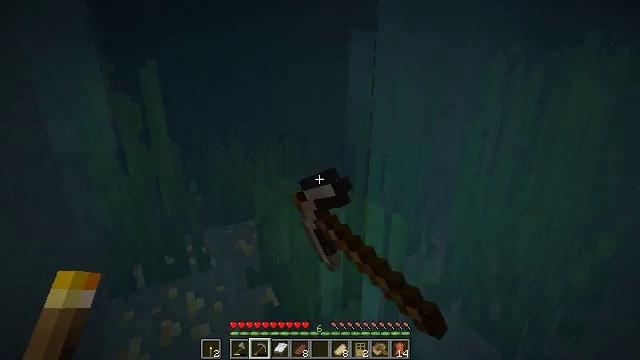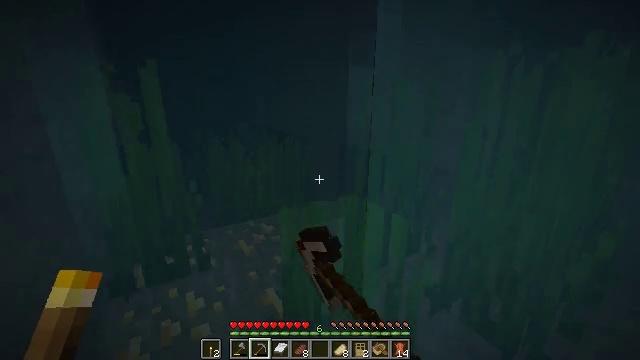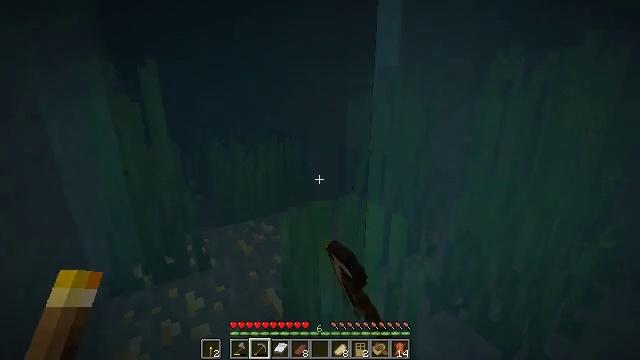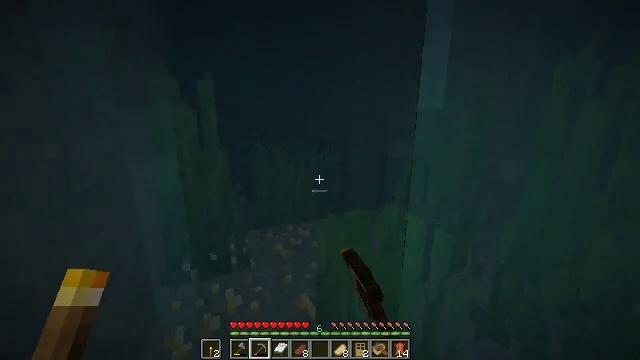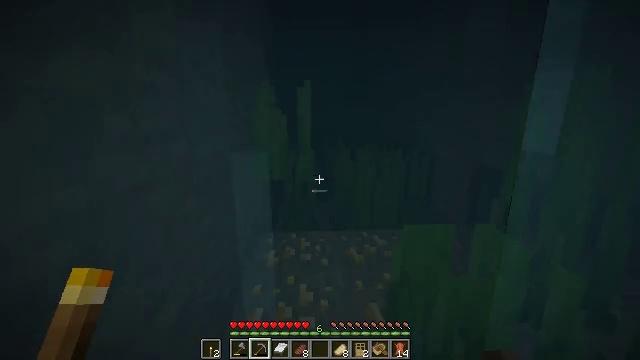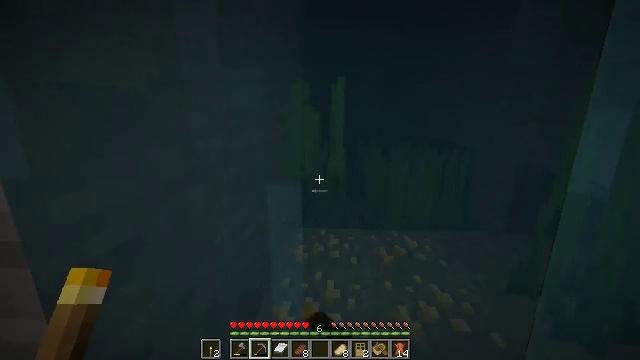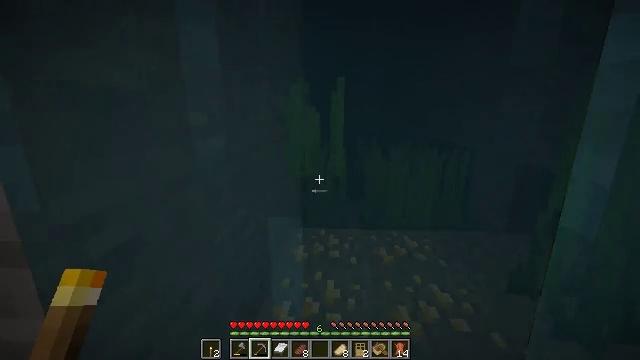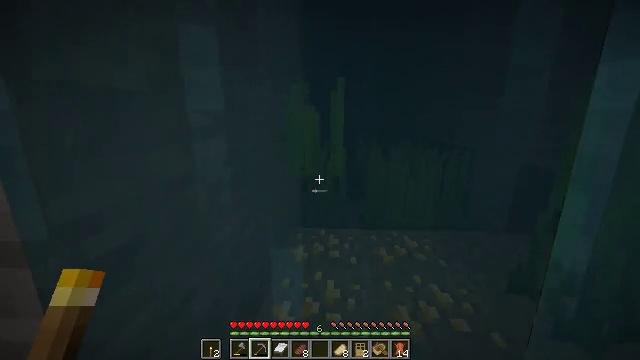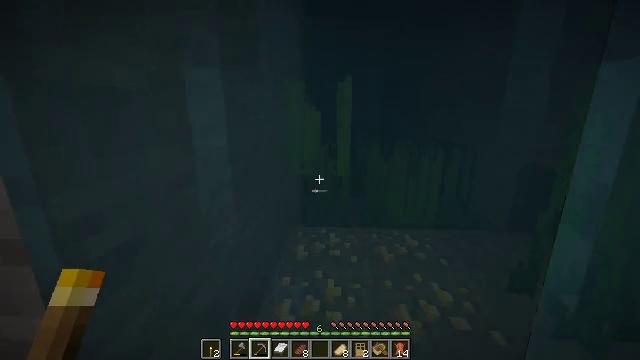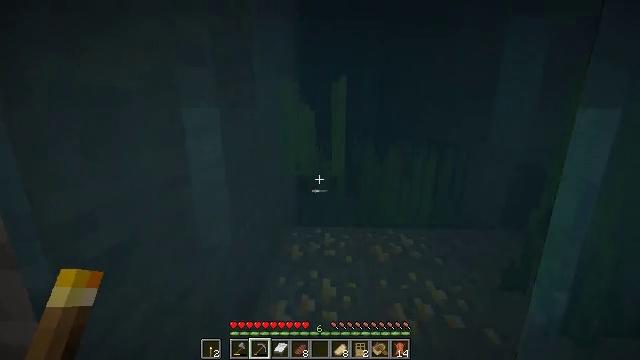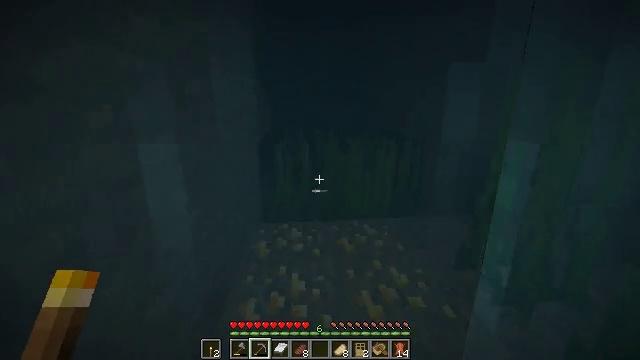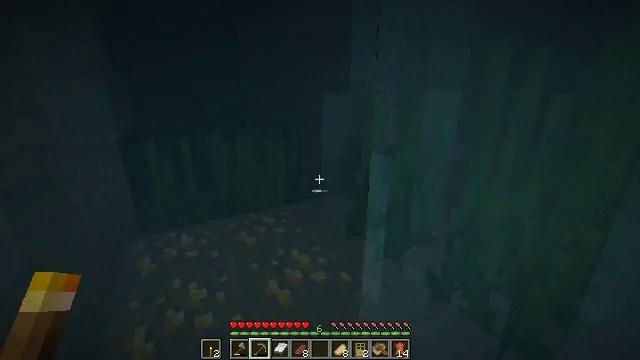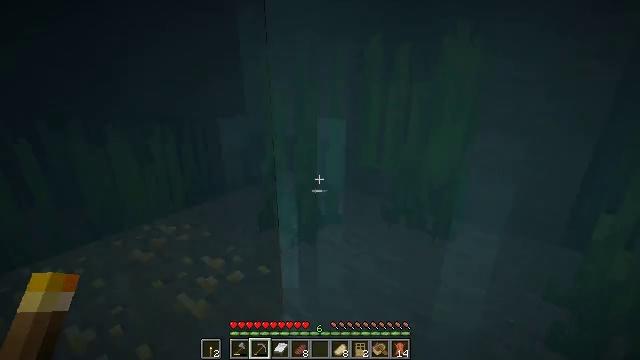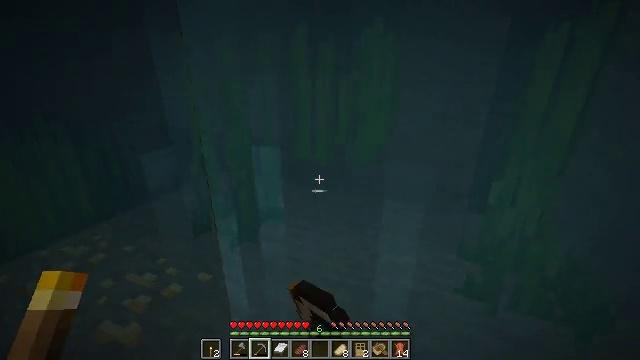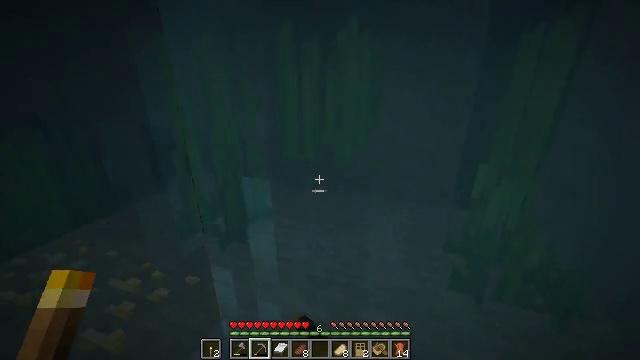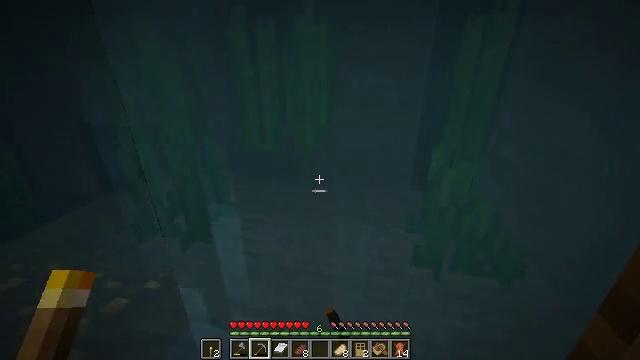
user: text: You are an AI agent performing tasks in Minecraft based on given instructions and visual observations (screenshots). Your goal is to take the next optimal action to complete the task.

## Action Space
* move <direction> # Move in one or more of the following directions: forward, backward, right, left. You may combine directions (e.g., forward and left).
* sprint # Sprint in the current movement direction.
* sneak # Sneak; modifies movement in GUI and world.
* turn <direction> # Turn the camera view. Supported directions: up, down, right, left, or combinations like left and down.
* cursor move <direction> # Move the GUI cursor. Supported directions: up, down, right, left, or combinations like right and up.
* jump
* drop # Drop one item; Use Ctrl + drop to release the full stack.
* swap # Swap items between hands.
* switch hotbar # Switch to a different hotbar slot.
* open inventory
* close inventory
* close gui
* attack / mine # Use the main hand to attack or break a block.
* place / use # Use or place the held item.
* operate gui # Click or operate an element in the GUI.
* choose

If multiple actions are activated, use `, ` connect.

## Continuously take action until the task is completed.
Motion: motion action
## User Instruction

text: Mine tall seagrass from underwater.
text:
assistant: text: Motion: attack / mine
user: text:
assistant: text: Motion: attack / mine
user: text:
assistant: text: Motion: turn left and up, attack / mine
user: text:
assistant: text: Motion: turn left and up, attack / mine
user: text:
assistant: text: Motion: turn left, attack / mine
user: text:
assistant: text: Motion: attack / mine
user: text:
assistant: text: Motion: attack / mine
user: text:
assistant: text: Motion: attack / mine
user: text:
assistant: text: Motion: turn right, attack / mine
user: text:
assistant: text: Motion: turn right and down, attack / mine
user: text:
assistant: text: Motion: turn right and down, attack / mine
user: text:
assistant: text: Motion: turn right and down, attack / mine
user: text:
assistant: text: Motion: turn right and down, attack / mine
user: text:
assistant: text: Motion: turn right, attack / mine
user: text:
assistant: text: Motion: turn right and down, attack / mine
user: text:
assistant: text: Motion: turn right, attack / mine
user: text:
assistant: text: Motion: attack / mine
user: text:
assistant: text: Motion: turn left and up, attack / mine
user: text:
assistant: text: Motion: turn left and up, attack / mine
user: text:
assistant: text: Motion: turn left, attack / mine
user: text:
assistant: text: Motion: turn left, attack / mine
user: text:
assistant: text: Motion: attack / mine
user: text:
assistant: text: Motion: attack / mine
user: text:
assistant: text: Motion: attack / mine